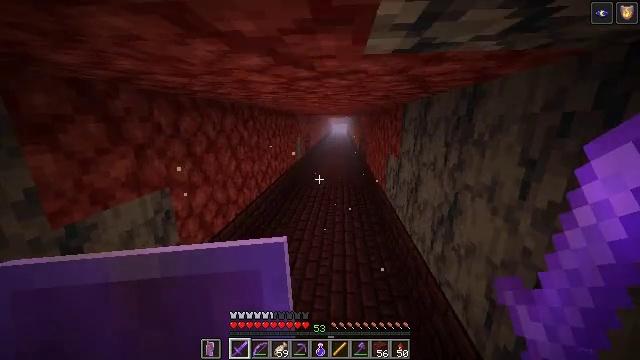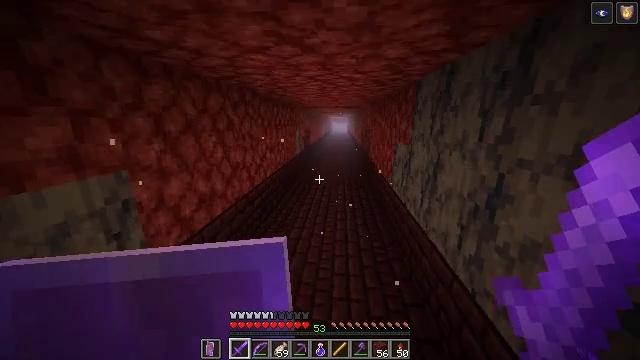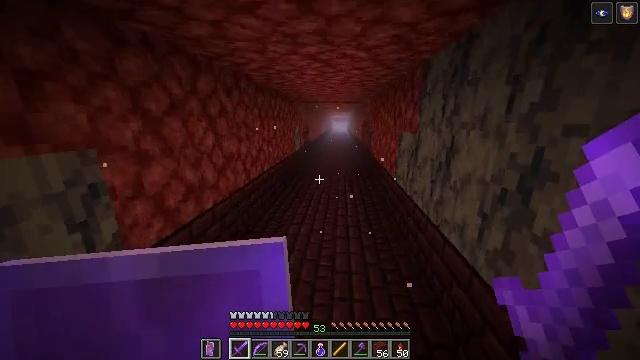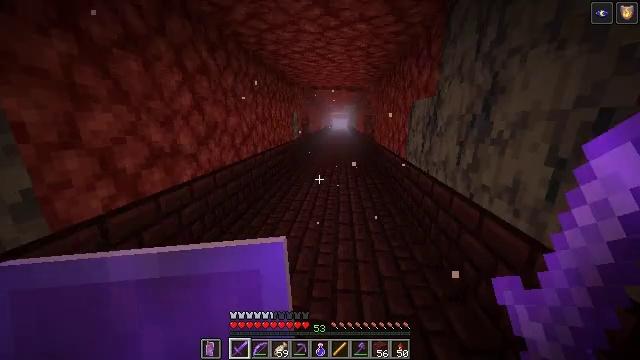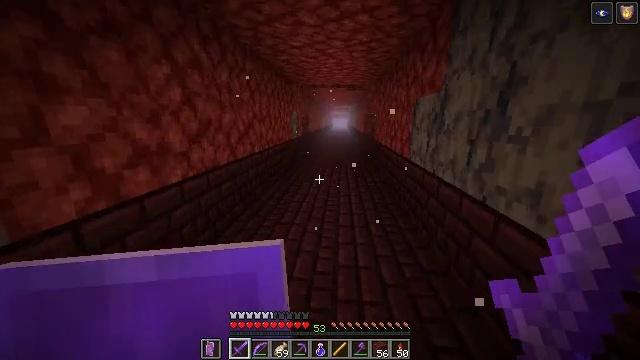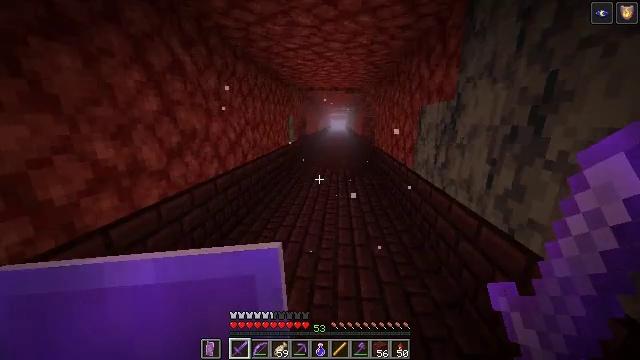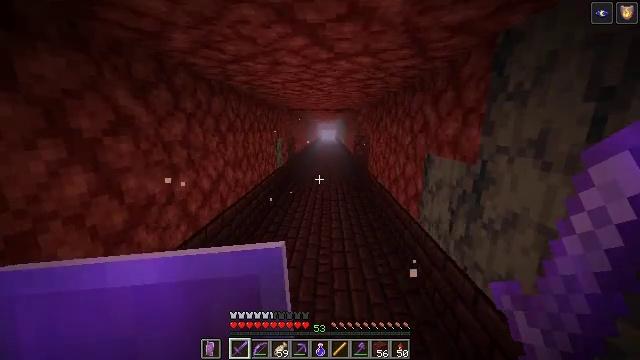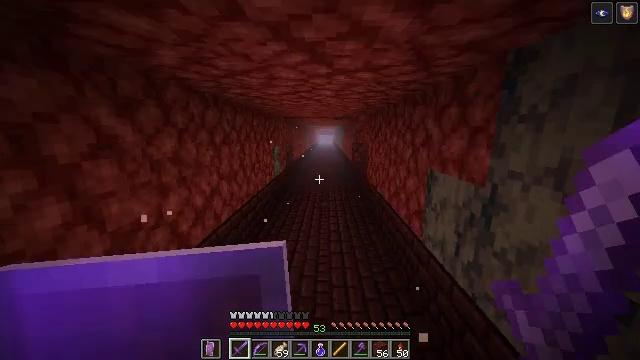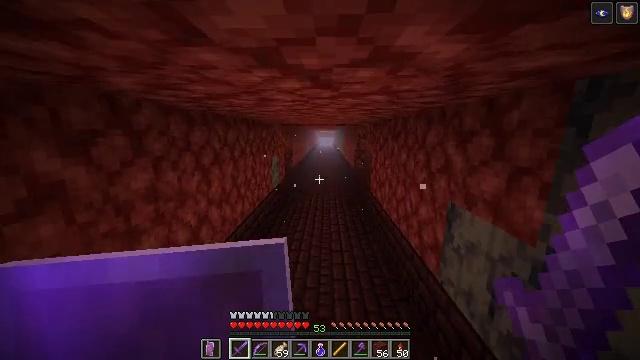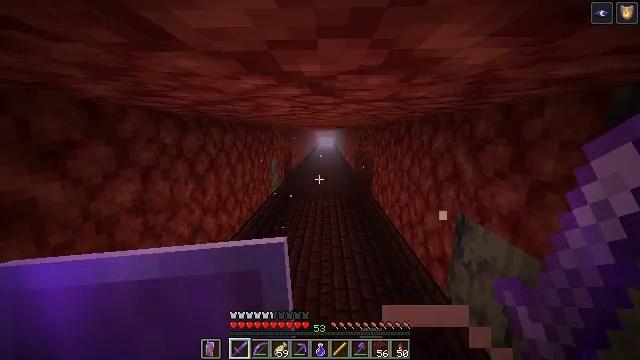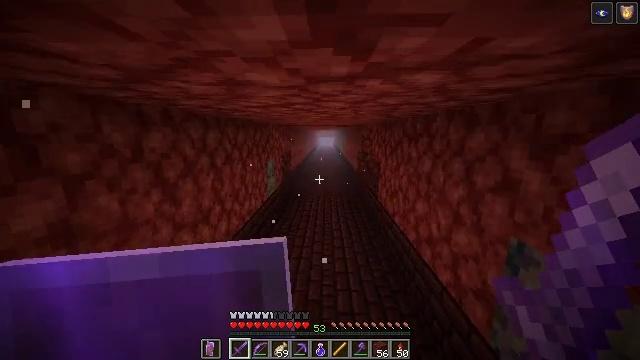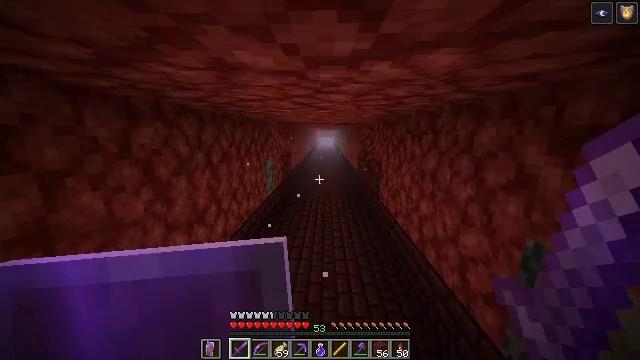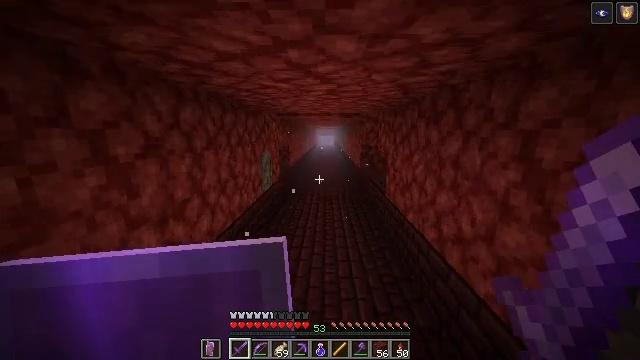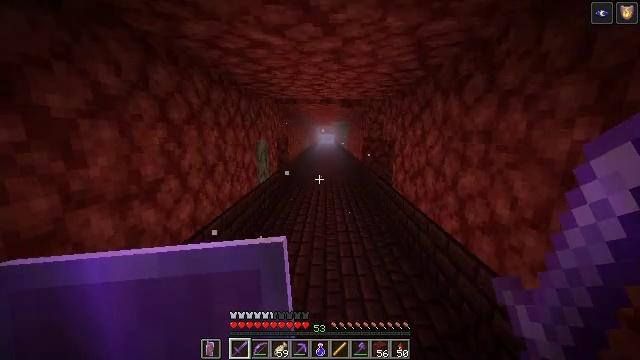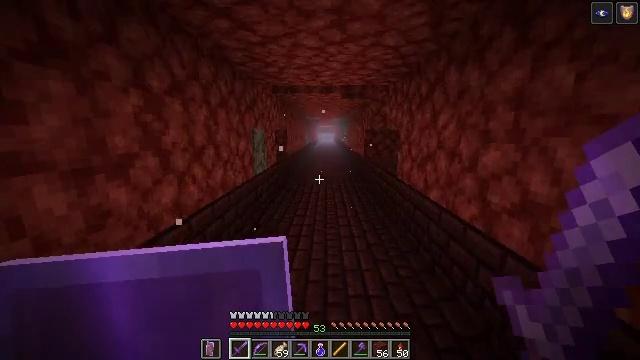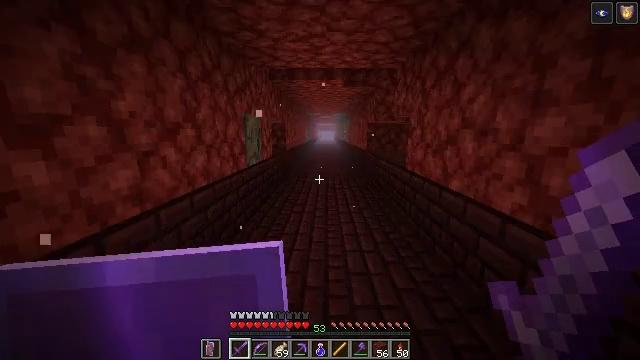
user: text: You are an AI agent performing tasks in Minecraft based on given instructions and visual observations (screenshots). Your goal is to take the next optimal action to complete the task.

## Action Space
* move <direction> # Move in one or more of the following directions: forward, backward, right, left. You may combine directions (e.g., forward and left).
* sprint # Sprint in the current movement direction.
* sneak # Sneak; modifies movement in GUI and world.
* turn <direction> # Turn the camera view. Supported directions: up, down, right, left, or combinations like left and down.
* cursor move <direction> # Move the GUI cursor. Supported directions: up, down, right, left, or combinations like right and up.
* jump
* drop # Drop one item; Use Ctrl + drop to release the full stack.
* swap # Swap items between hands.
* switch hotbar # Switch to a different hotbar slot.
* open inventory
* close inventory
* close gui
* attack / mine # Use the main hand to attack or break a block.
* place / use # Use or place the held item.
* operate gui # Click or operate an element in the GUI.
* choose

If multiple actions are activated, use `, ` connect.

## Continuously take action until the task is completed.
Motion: motion action
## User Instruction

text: Fight hostile mobs.
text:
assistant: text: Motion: move forward, sprint
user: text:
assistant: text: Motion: move forward, sprint
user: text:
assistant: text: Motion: move forward, sprint
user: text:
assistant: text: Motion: move forward, sprint
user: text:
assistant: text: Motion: move forward, sprint, jump
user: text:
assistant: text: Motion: move forward, sprint, turn right and up, jump
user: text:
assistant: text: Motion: move forward, sprint, turn up, jump
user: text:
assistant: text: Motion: move forward, sprint, jump
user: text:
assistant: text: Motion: move forward, sprint, jump
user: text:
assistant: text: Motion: move forward, sprint, jump
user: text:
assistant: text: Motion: move forward, sprint
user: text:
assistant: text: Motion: move forward, sprint
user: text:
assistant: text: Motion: move forward, sprint
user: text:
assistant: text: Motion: move forward, sprint
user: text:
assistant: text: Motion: move forward, sprint
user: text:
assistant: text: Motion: move forward, sprint
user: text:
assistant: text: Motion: move forward, sprint, jump
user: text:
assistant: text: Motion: move forward, sprint, jump
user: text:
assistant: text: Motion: move forward, sprint, jump
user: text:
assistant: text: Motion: move forward, sprint, jump
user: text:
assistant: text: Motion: move forward, sprint
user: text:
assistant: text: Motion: move forward, sprint
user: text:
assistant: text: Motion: move forward, sprint
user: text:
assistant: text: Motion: move forward, sprint
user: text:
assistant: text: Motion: move forward, sprint
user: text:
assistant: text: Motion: move forward, sprint
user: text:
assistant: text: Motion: move forward, sprint
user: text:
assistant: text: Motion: move forward, sprint, jump
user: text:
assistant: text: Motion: move forward, sprint, jump
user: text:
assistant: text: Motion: move forward, sprint, jump